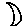
Label: moon